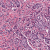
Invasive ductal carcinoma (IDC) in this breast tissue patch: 1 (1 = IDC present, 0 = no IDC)